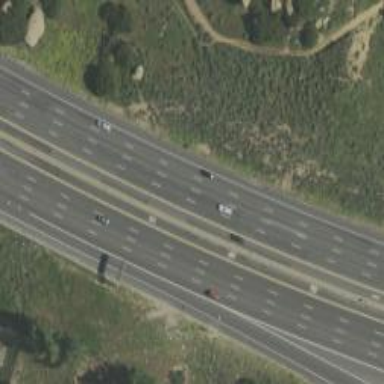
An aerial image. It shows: Motorway.